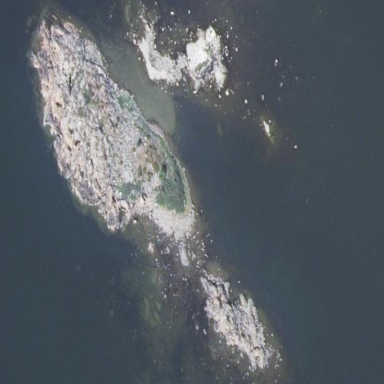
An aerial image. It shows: Islet along the natural coastline.